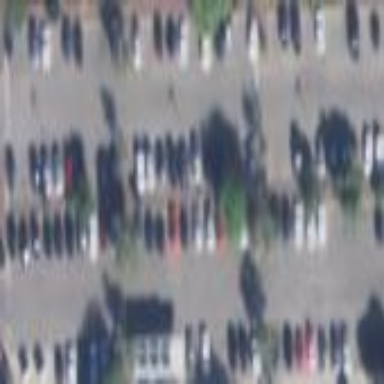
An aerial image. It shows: Parking area.